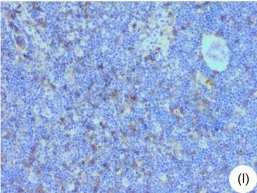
T-lymphoid cells showing positive CD8 > CD4 immunoreactivity (40x).
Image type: pathology (immunostaining)